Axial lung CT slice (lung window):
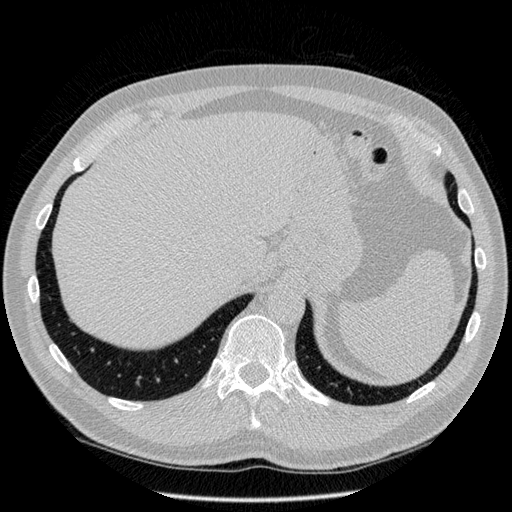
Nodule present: no